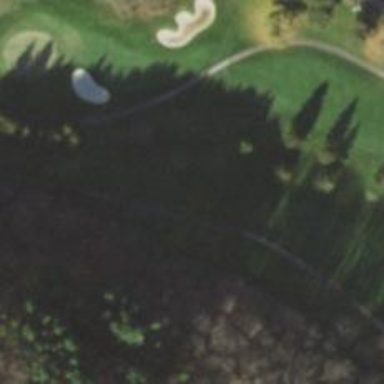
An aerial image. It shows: View of golf hole.